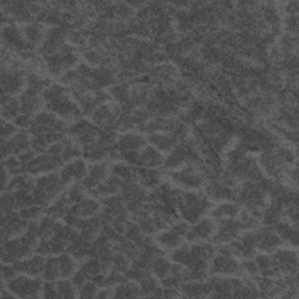
Label: frost